Question: I am using a VBA macro to insert rows (two columns) in a word document. The problem is the inserted rows don't fill the entire page and all the columns don't have the same width:

My question is:
Here is my function:
'''
Private Function CreateWordDoc(ByVal wrdApp As Word.Application, ByRef Objects() As OwnClass, ByVal sFilename As String, ByVal sPath As String)
Dim i As Integer
Dim wrdDoc As Word.Document
Dim MyObj As OwnClass
Dim wrdTppTable As Word.Table
Set wrdDoc = wrdApp.Documents.Add(sFilename, Visible:=True)
Set wrdTppTable = wrdDoc.Tables(2)
For i = 0 To UBound(Objects) - 1
Set MyObj = Objects(i)
' Add a row to the table and select it
wrdTppTable.Rows.Add.Select
' Work with the selected row
With wrdApp.Selection.Range
' Make sure the row is on two columns
.Cells.Split 1, 2, True
' Set the text font parameters
With .Font
.ColorIndex = wdBlack
.name = "Arial"
.size = 11
.Bold = False
End With
' Write text in the cell
.Text = MyObj.GetKey & ": " & MyObj.GetValue
' Then select the next cell in the row
.Next.Select
End With
' Work with the second column of the row
wrdApp.Selection.Cells.SetWidth 54, RulerStyle:=wdAdjustFirstColumn
With wrdApp.Selection.Range
With .Font
.ColorIndex = wdBlack
.name = "Arial"
.size = 11
.Bold = False
End With
' Write the cell
.Text = MyObj.GetId
End With
Next
End Function
'''
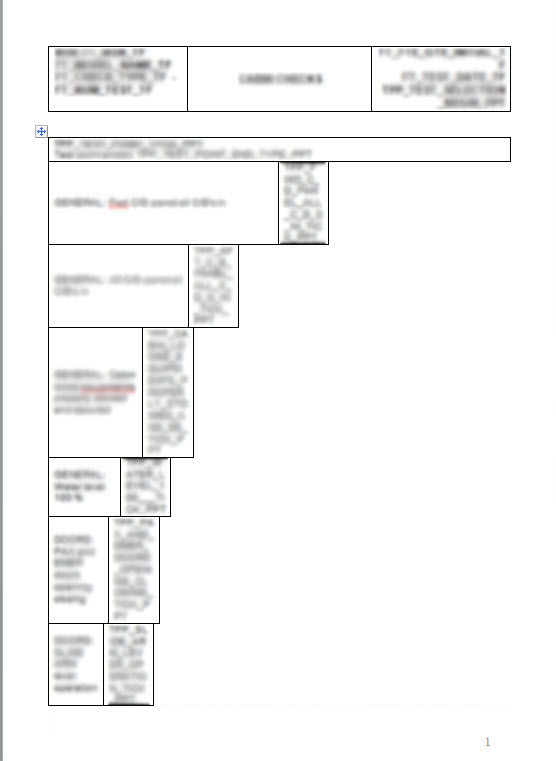
Answer: The best thing you can do to accomplish what you are after is setting up the dimensions of the columns at the start, before performing any modification. Sample code:
'''
Dim availableWidth As Integer
availableWidth = wrdDoc.PageSetup.PageWidth - wrdDoc.PageSetup.LeftMargin - wrdDoc.PageSetup.RightMargin
With wrdTppTable
.Columns.Add 'Adding the required column
'Resizing both columns on account of the available space
.Columns(1).Width = availableWidth / 2
.Columns(2).Width = availableWidth / 2
.Cell(1, 1).Merge .Cell(1, 2)
End With
'''
Right after this code you can start iterating through the cells and performing the actions you want, just by adding rows. Use 'Cells.Split' only in case of really needing it; for example: in the third row you want to have three columns, two of them fitting within the main second column.